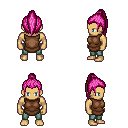
a pixel art fantasy rpg character, male body template, human, tanned skin, brown tunic, teal pants, pink long topknot hairstyle, four views (front, back, left, right), 2x2 character sprite sheet, small pixel art, hard edges, no anti-aliasing